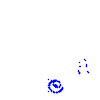
Particle: pion